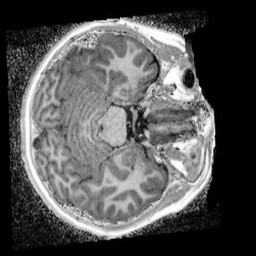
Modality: UNIT1_denoised
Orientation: axial
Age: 11
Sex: male
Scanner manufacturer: siemens
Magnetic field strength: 3 T
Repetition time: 4 s
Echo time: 0.00299 s